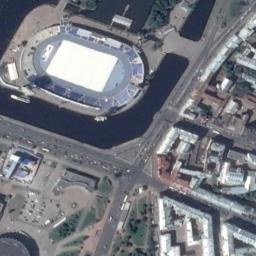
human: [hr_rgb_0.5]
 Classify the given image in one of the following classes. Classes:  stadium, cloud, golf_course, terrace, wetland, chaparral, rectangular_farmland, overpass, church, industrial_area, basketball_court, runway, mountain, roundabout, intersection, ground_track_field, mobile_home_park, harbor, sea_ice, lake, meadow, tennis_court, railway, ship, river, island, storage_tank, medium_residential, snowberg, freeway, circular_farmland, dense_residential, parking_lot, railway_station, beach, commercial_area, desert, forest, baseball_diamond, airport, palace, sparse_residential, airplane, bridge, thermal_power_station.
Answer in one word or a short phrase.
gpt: stadium